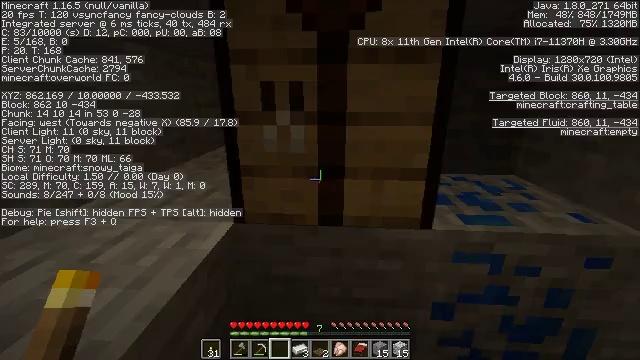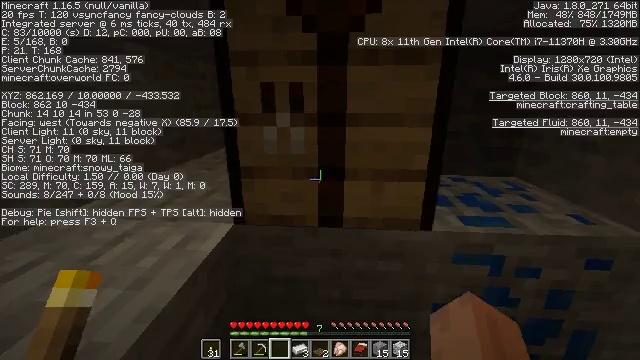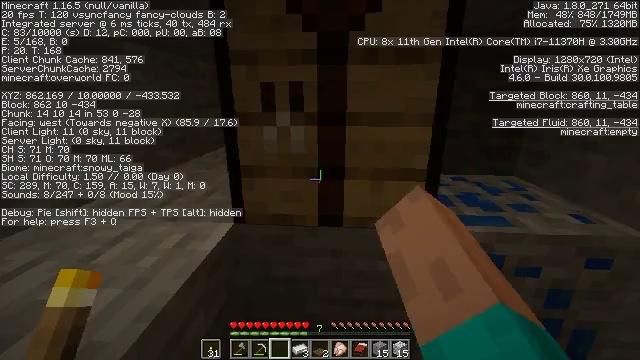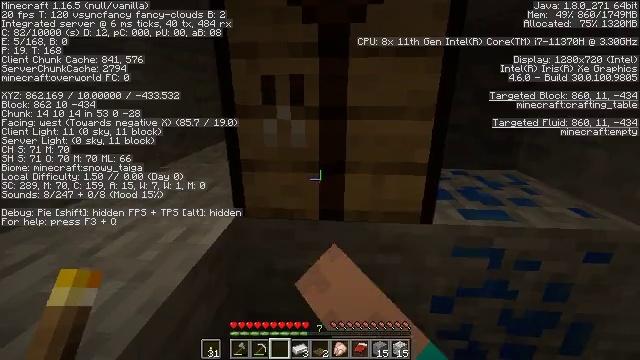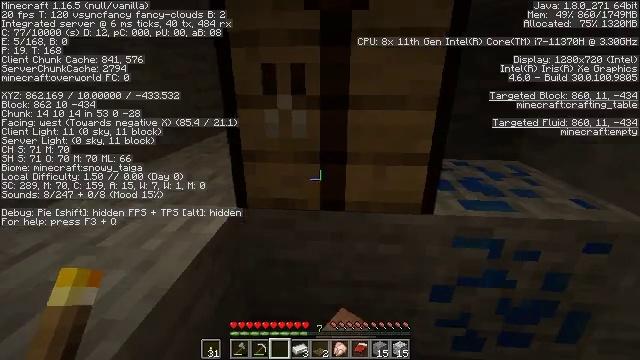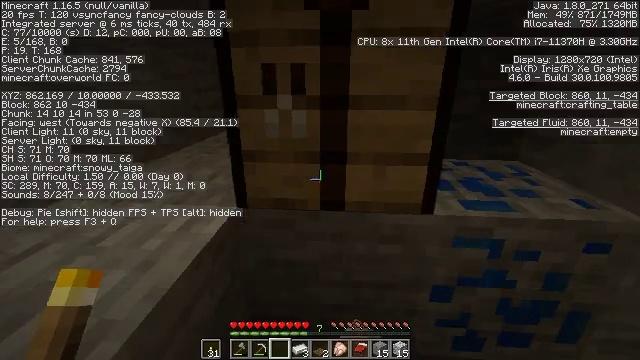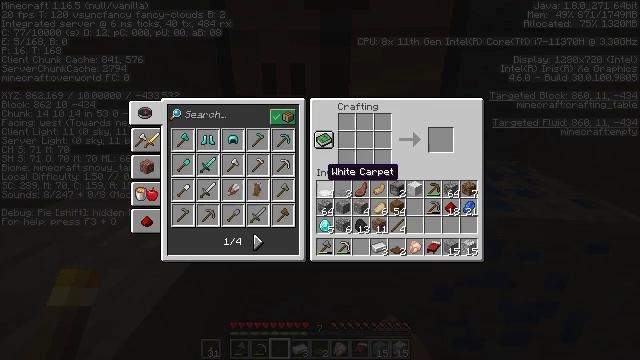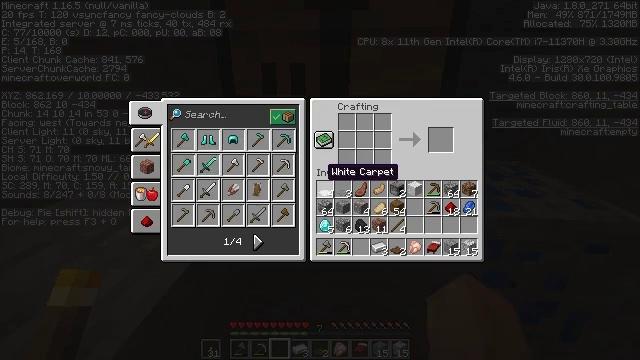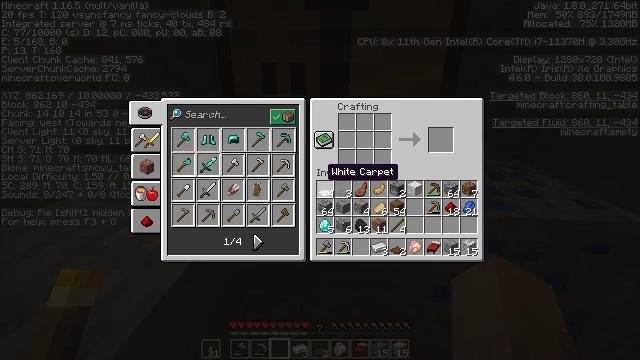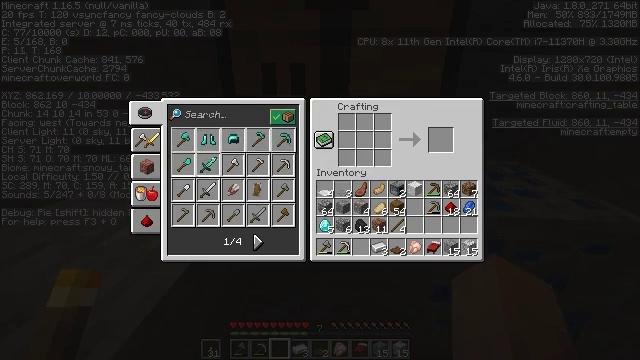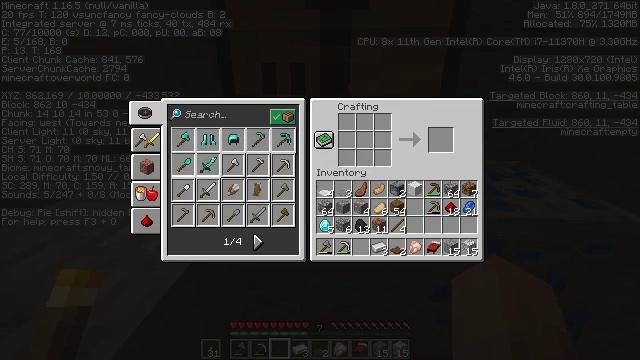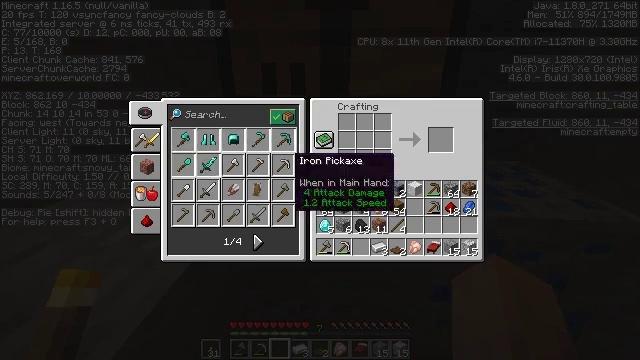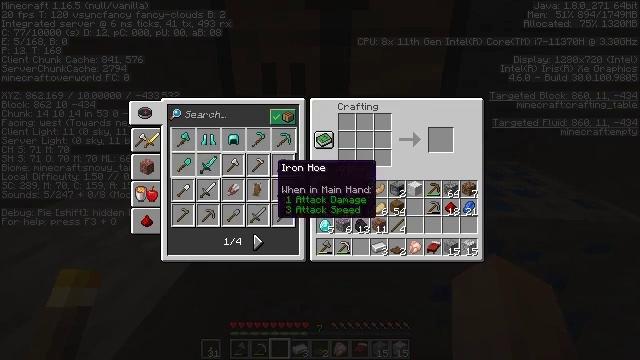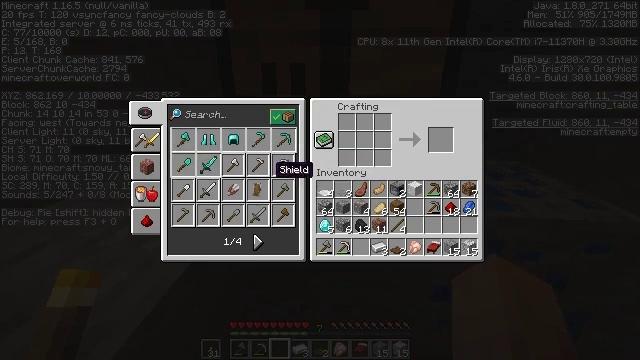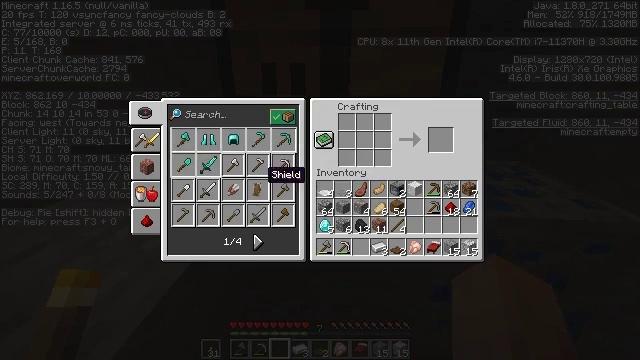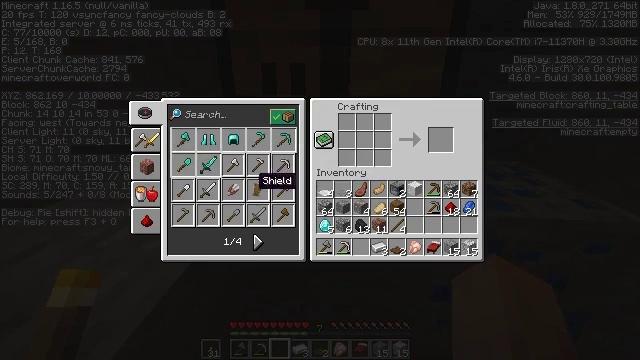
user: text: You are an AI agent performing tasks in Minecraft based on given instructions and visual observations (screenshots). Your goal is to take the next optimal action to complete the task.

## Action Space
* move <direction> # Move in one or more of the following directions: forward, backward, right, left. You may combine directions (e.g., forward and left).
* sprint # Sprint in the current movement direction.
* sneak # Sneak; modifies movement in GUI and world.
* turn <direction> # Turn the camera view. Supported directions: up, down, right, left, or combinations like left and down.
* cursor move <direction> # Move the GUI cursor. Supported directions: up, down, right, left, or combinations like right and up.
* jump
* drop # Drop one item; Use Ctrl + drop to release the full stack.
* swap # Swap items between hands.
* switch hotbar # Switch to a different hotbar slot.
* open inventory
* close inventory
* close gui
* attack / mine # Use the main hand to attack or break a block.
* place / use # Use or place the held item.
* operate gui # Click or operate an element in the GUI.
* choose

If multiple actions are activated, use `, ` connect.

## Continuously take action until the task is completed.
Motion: motion action
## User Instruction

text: Interact with the crafting table to craft a diamond pickaxe.
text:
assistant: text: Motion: use / place
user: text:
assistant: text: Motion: use / place
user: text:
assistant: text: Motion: turn down, use / place
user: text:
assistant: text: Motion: turn down
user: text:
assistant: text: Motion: no_op
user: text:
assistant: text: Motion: open gui
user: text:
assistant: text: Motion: no_op
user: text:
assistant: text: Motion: no_op
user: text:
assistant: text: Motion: cursor move left and up
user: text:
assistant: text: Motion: no_op
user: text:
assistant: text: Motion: cursor move left
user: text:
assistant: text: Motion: cursor move left and down
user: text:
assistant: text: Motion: no_op
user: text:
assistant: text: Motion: cursor move left
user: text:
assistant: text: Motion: cursor move left
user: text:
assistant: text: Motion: no_op
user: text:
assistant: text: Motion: no_op
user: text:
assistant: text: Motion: cursor move left and up
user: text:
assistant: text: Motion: cursor move left and up
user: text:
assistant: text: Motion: no_op
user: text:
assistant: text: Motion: no_op
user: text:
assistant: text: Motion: cursor move right and up
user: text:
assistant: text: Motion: cursor move right
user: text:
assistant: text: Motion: cursor move right
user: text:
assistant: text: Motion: cursor move right
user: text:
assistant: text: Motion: cursor move right
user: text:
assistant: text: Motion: no_op
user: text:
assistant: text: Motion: no_op
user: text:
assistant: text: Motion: operate gui
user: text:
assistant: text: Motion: operate gui